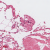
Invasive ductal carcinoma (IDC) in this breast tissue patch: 0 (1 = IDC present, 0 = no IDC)